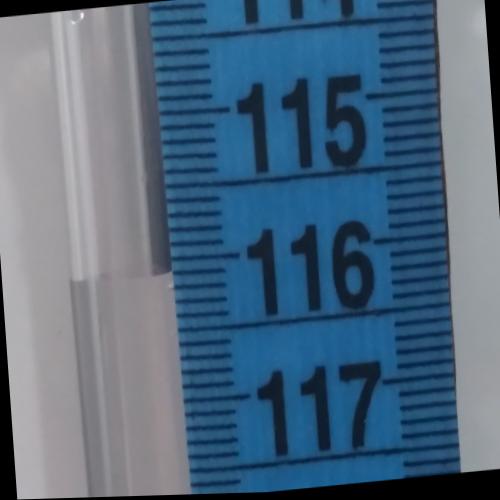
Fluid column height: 116.1 cm